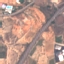
Land use / land cover class: Highway